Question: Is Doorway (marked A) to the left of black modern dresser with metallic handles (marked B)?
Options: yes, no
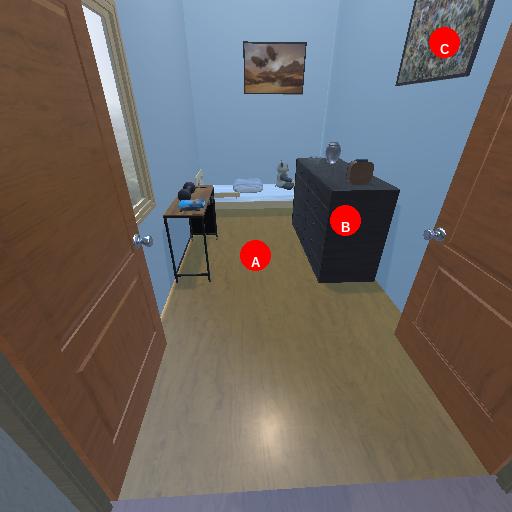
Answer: yes